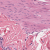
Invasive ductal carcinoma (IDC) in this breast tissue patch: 0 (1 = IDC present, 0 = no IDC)